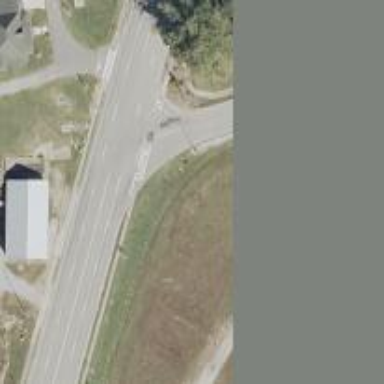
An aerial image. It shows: Uncontrolled crossing on footway.